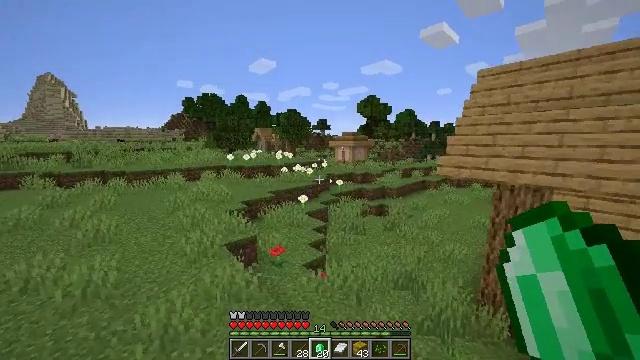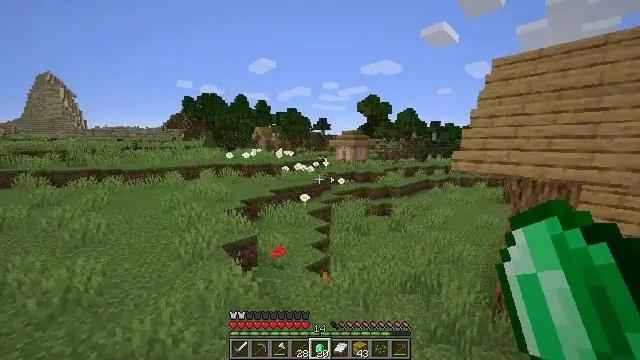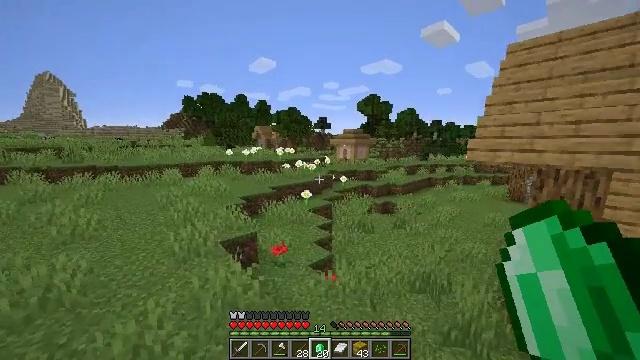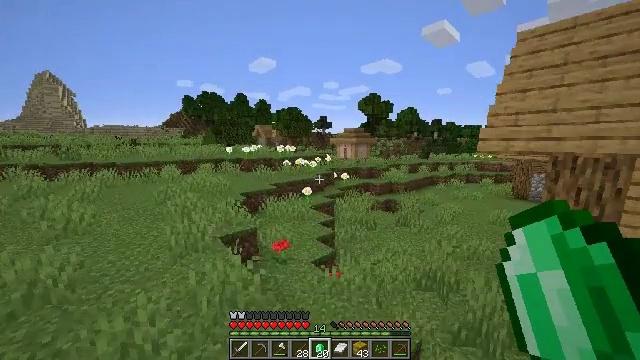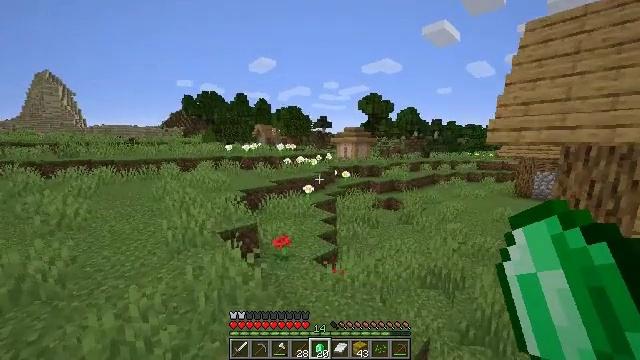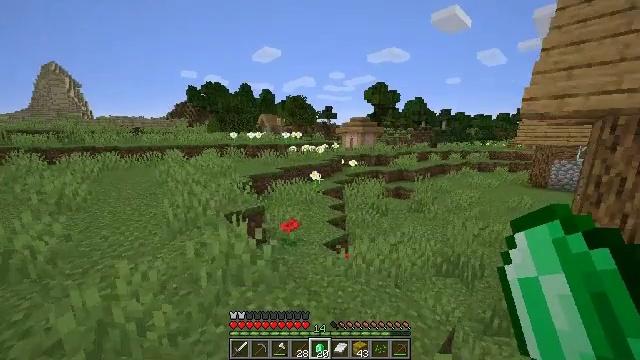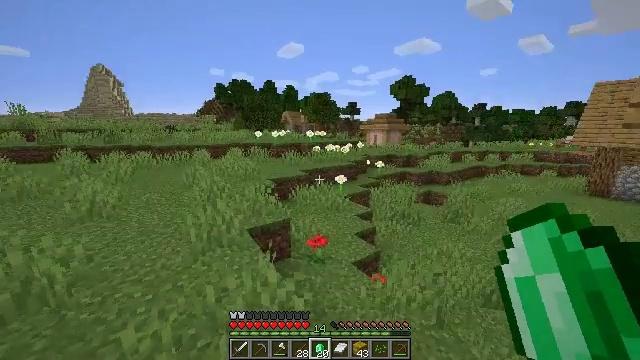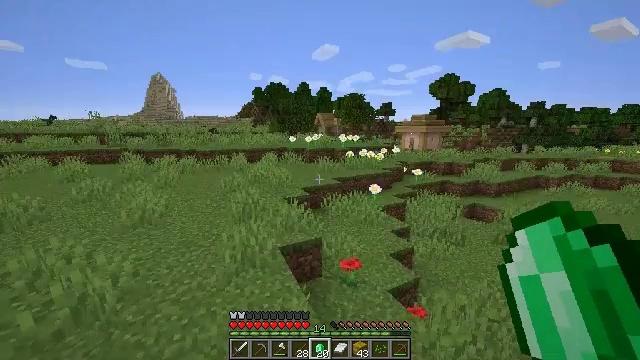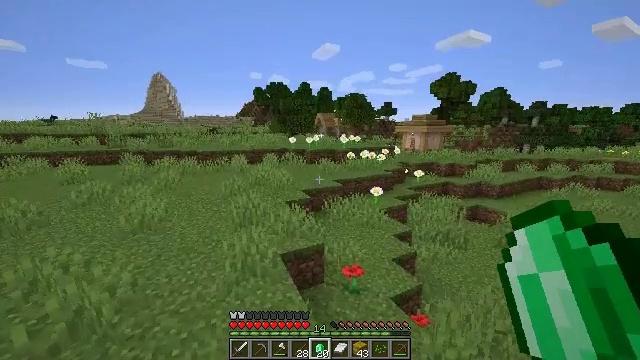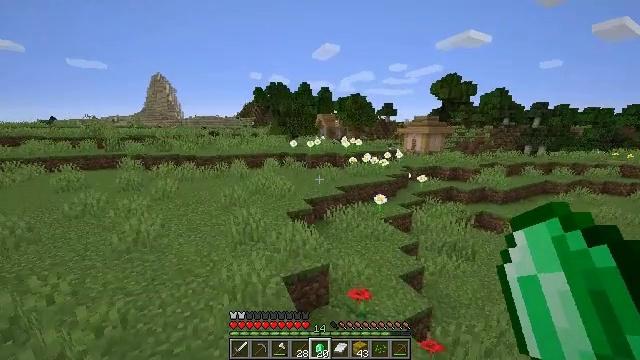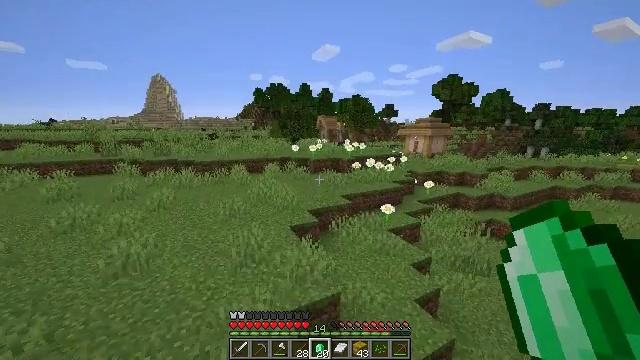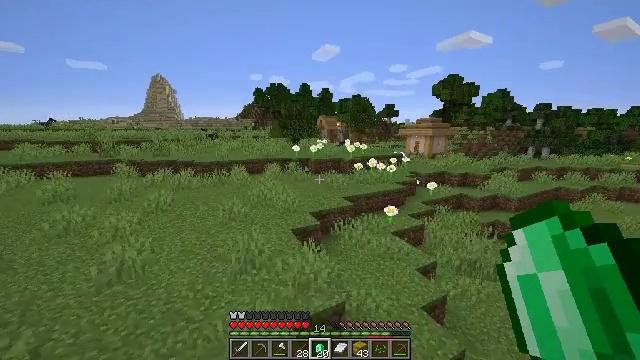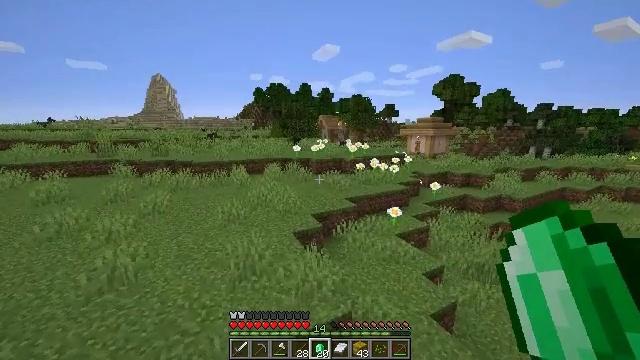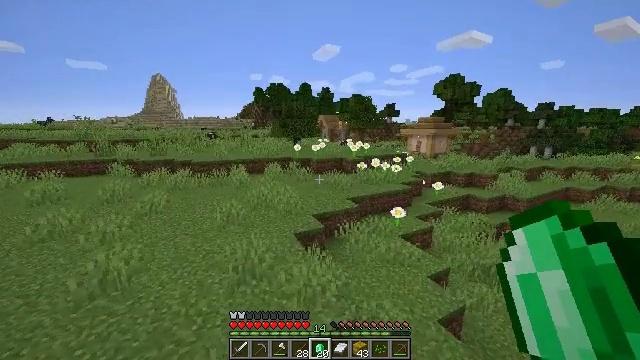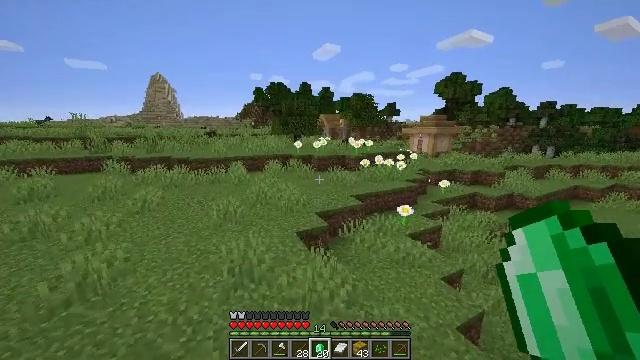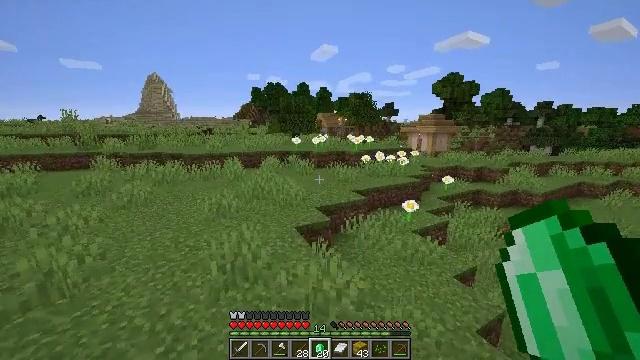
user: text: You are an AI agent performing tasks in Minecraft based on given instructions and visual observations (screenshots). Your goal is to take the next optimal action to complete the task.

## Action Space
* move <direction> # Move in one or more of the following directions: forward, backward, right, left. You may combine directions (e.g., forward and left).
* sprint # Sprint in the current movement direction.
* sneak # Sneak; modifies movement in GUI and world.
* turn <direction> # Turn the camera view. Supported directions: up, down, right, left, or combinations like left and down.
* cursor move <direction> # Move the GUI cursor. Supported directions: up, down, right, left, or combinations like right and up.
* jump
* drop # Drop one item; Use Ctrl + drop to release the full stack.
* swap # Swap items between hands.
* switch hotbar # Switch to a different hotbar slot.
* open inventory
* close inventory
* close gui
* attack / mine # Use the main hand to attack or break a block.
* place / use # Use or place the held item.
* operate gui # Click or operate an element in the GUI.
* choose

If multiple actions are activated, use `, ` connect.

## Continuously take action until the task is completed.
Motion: motion action
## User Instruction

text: Interact with the crafting table to make a crossbow.
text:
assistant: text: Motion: move forward and move left, jump
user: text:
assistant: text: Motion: move forward and move left, jump
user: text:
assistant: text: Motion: move forward and move left, jump
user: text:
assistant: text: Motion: move forward and move left, jump
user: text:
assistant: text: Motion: move forward and move left, turn left and down, jump
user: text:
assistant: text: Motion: move forward and move left, turn left and down, jump
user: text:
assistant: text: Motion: move forward and move left, turn left, jump
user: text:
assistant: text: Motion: move forward and move left, jump
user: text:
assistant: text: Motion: move forward and move left, jump
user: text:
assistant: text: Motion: move forward and move left, jump
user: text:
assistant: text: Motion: move forward, jump
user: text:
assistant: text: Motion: move forward, jump
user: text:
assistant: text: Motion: move forward, jump
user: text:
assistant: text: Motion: move forward, jump
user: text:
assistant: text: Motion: move forward, jump
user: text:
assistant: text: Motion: move forward, turn right, jump
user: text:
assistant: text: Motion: move forward, jump
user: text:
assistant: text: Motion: move forward, jump
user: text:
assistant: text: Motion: move forward, jump
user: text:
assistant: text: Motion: move forward, jump
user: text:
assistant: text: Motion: move forward, jump
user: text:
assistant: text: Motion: move forward, jump
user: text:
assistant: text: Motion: move forward, jump
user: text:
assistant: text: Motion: move forward, jump
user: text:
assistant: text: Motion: move forward, jump
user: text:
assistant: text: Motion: move forward, jump
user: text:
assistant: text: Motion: move forward, jump
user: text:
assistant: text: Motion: move forward, jump
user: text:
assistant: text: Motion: move forward, turn up, jump
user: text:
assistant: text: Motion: move forward, jump